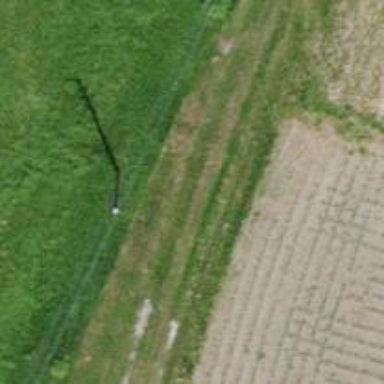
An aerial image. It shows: Power pole.